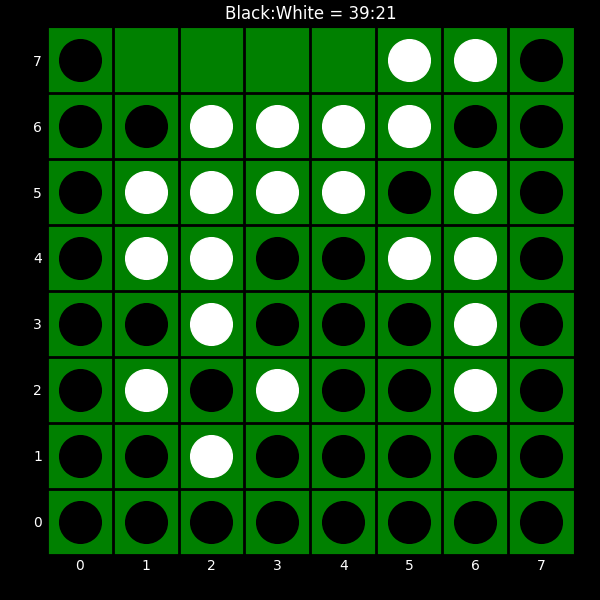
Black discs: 39
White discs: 21